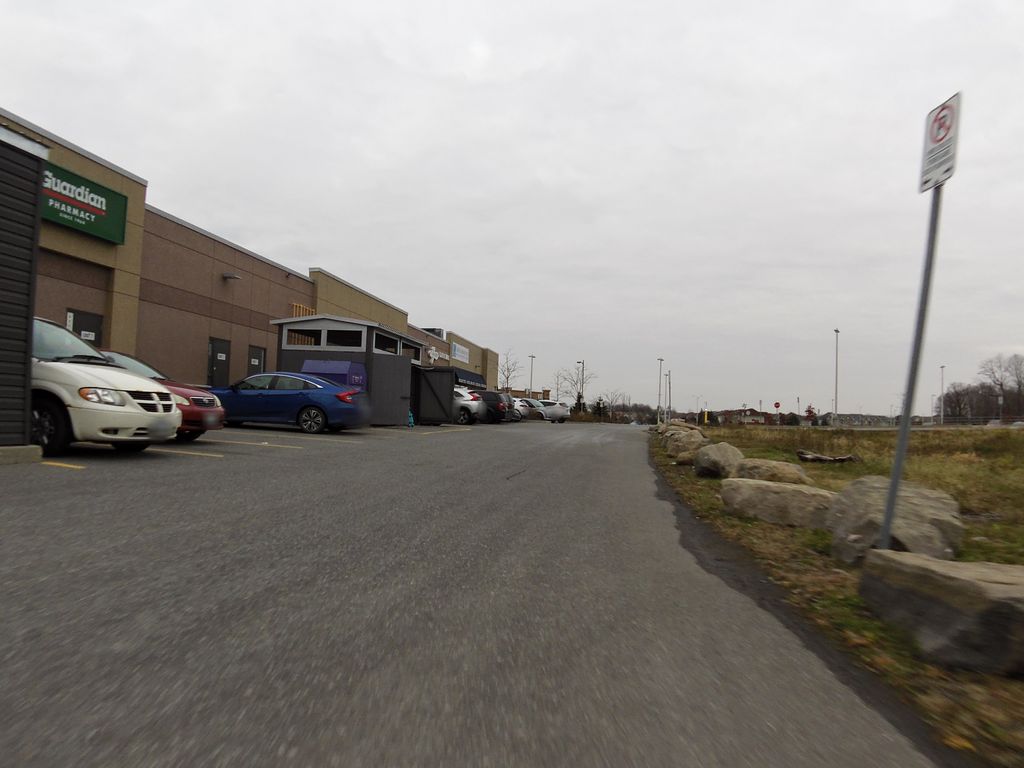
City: ottawa-gatineau